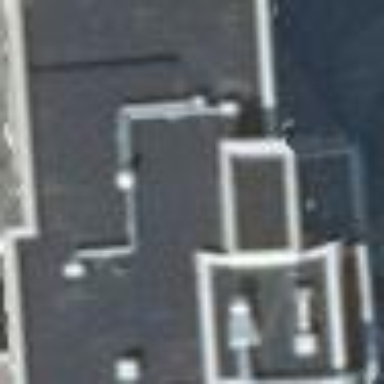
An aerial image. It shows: Flat-roofed apartment building.